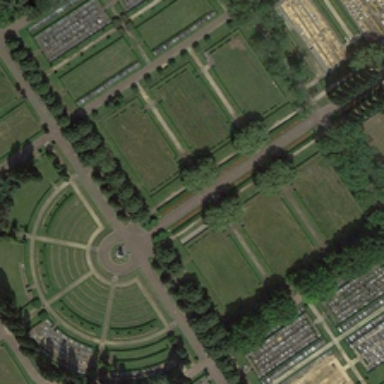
Many green trees are regularly in a square .